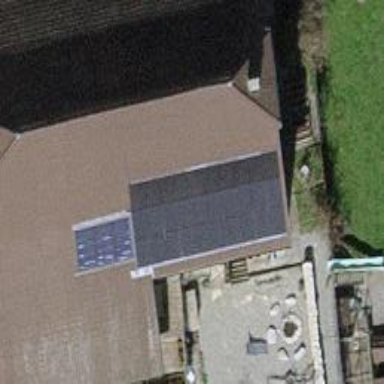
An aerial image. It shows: Solar power generator using photovoltaic method with solar photovoltaic panel types.